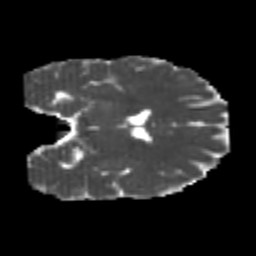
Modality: MD
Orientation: coronal
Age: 20
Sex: male
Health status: healthy
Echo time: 0.074 s